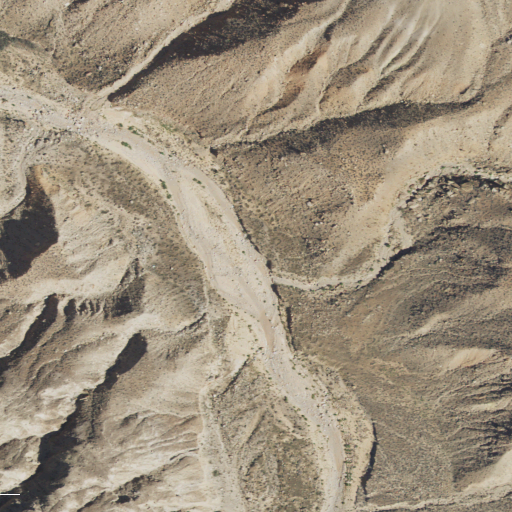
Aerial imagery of valley in Utah named Bull Valley containing only shrub